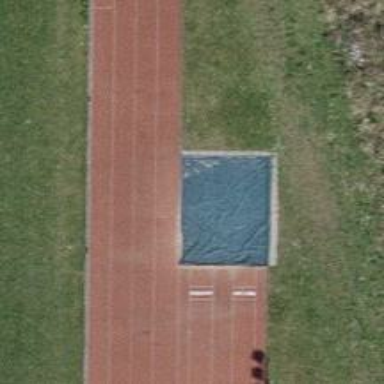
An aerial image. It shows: Tartan track on leisure land.